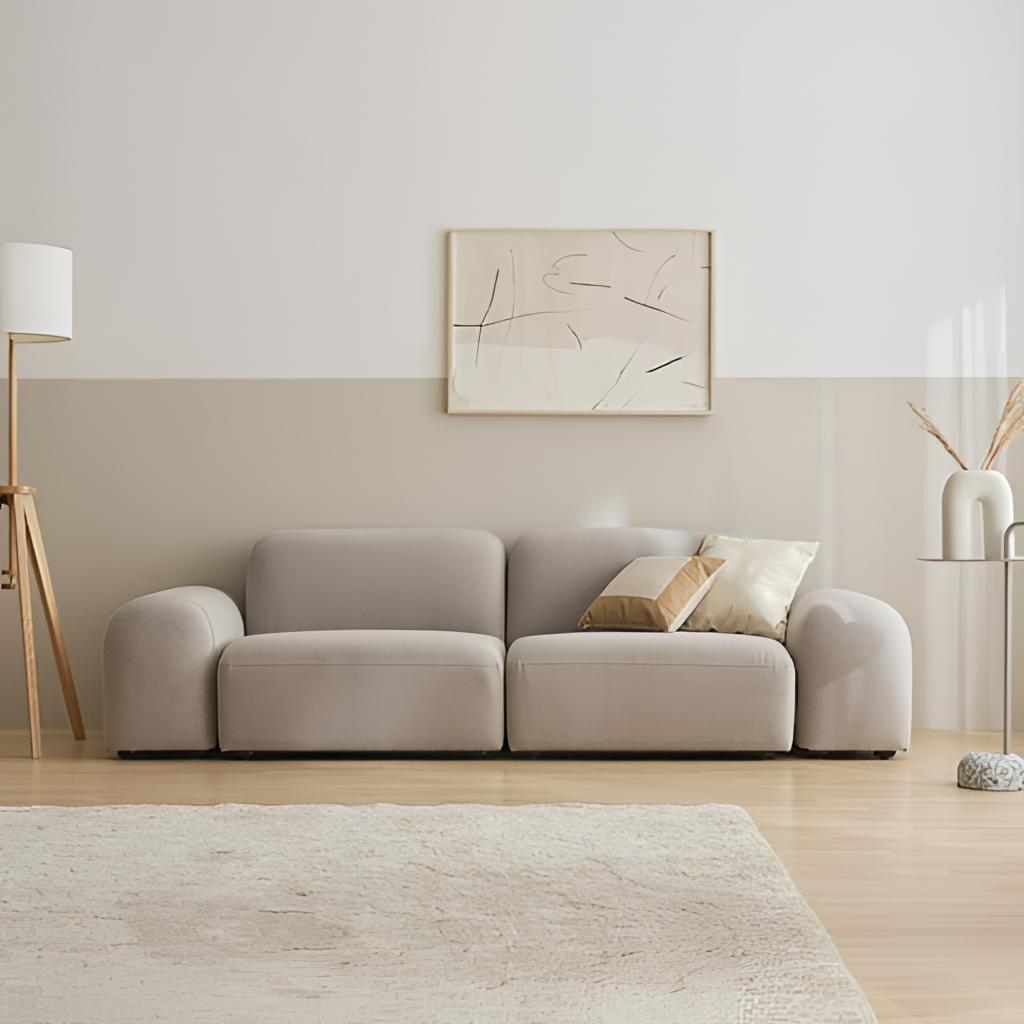
living room, fabric sofa, paint wallpaper, with horizontal two tone pattern, oak wood flooring, with plank pattern, minimalist